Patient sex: M
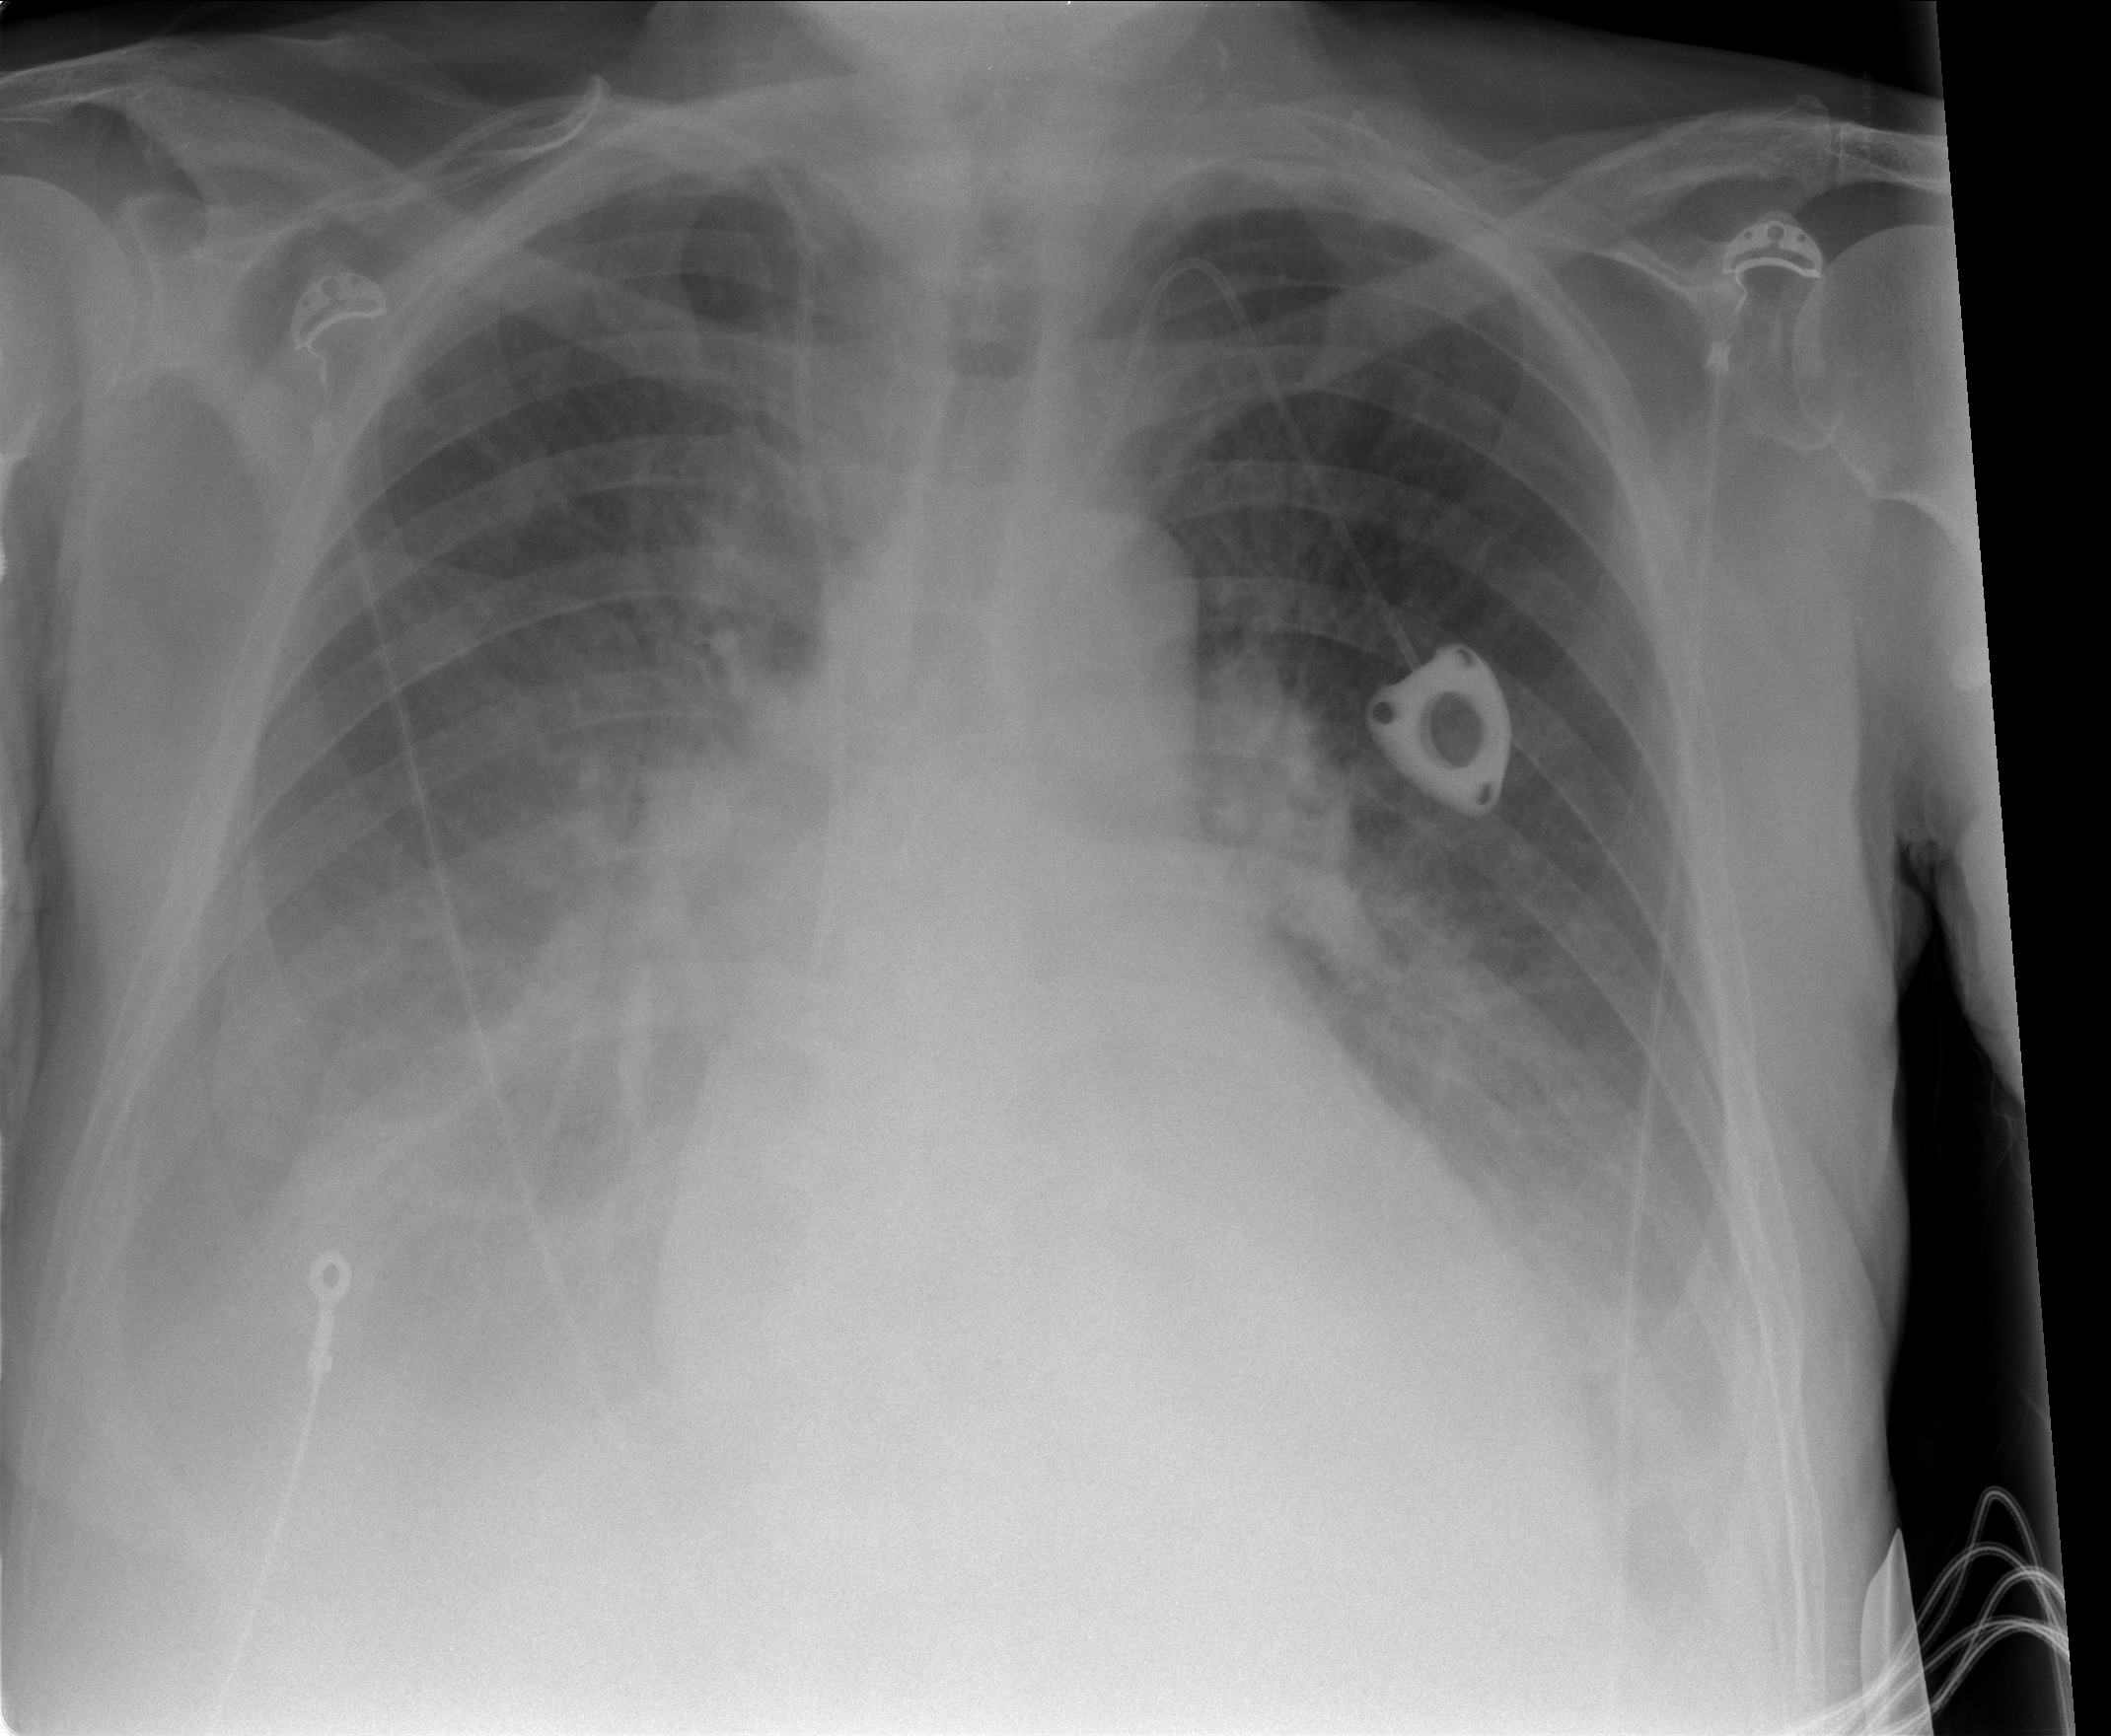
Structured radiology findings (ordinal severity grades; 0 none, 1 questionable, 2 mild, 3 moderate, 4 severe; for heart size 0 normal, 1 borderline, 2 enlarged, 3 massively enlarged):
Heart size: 2
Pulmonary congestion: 3
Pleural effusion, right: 3
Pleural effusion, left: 2
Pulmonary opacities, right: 0
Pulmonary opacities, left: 0
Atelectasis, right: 2
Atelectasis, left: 2